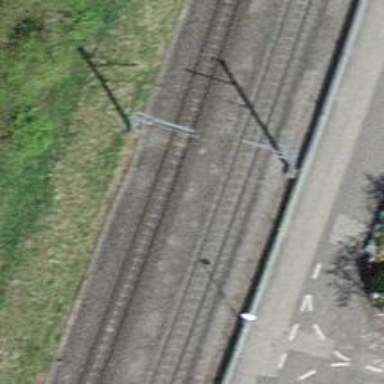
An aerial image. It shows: Railway signal.